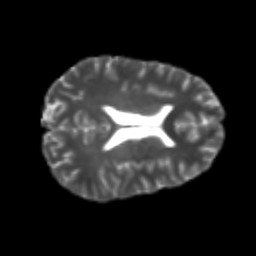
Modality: T2w
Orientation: axial
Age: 25
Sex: female
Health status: healthy
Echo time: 0.074 s